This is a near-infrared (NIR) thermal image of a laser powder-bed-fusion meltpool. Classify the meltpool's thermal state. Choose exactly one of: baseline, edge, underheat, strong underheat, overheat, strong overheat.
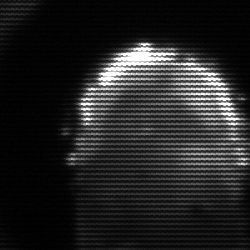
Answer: baseline